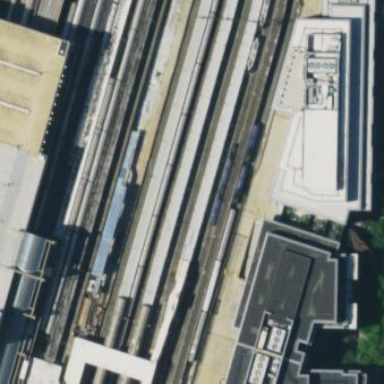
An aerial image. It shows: Footway road leading to public transport platform for trains.